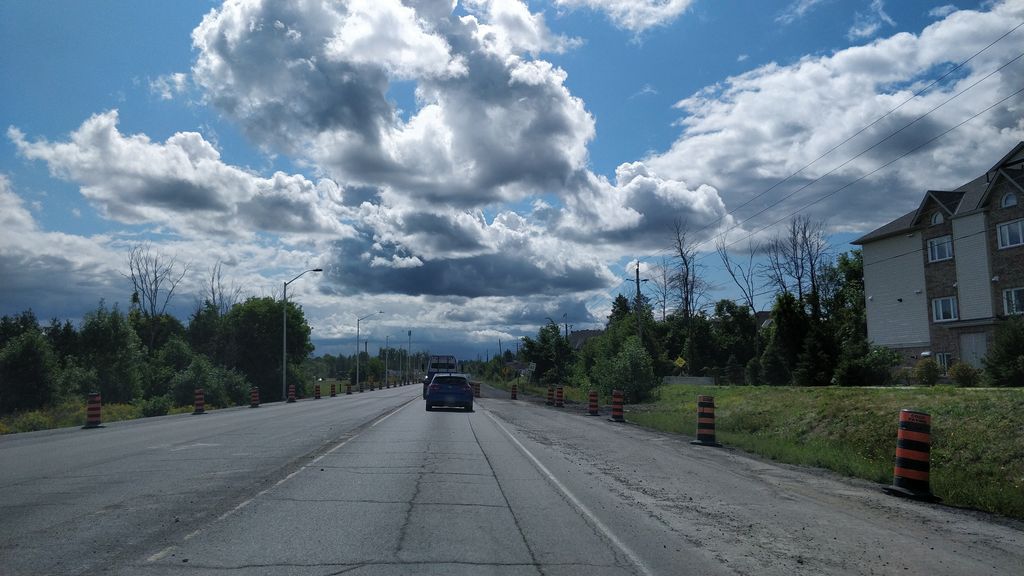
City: ottawa-gatineau